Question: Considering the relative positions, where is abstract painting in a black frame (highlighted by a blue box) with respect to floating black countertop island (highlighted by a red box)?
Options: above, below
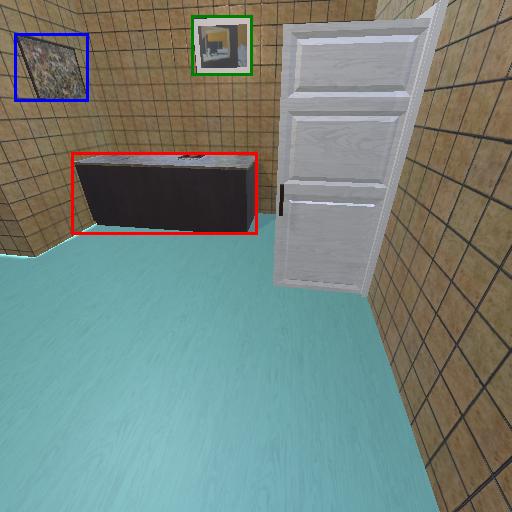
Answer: above